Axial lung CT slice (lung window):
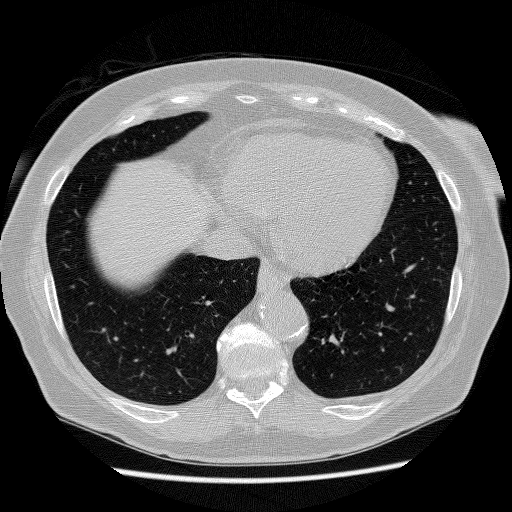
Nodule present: no